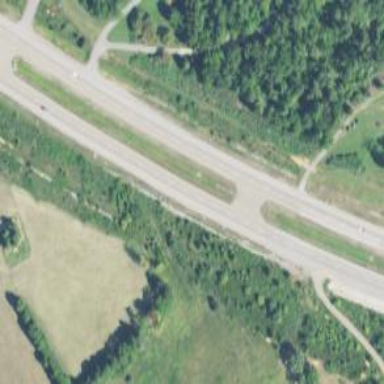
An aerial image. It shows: Trunk highway.